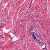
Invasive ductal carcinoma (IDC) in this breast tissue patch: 0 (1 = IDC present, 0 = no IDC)